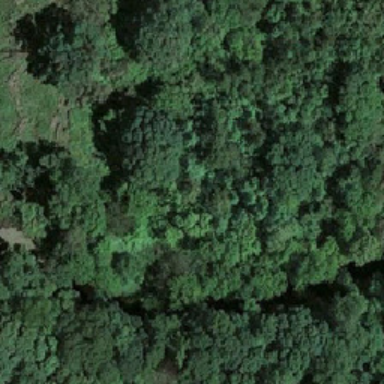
Vibrant plants and grasslands constitute this area .